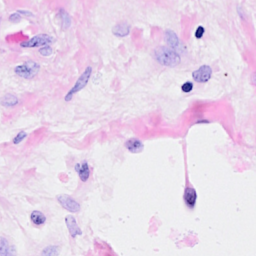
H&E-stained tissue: Breast